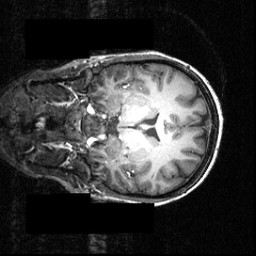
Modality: T1w
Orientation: coronal
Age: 23
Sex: female
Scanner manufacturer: siemens
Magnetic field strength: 3.951 T
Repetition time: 1.5 s
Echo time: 0.00335 s